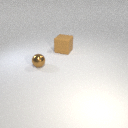
small brown metal sphere in front of large brown rubber cube